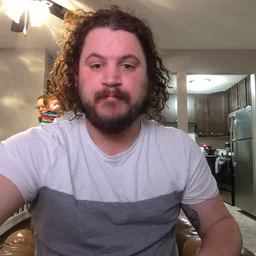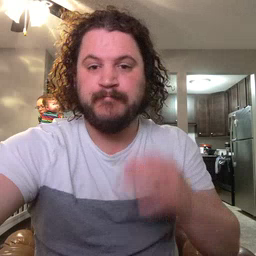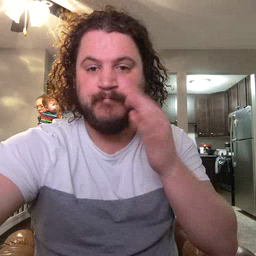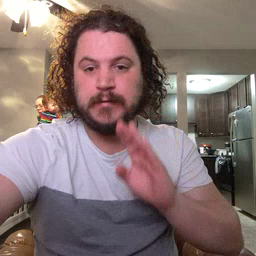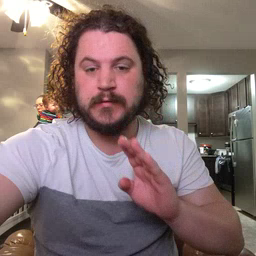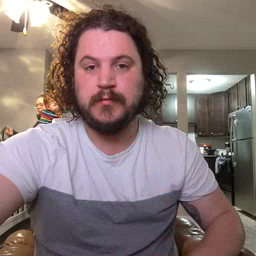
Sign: bee